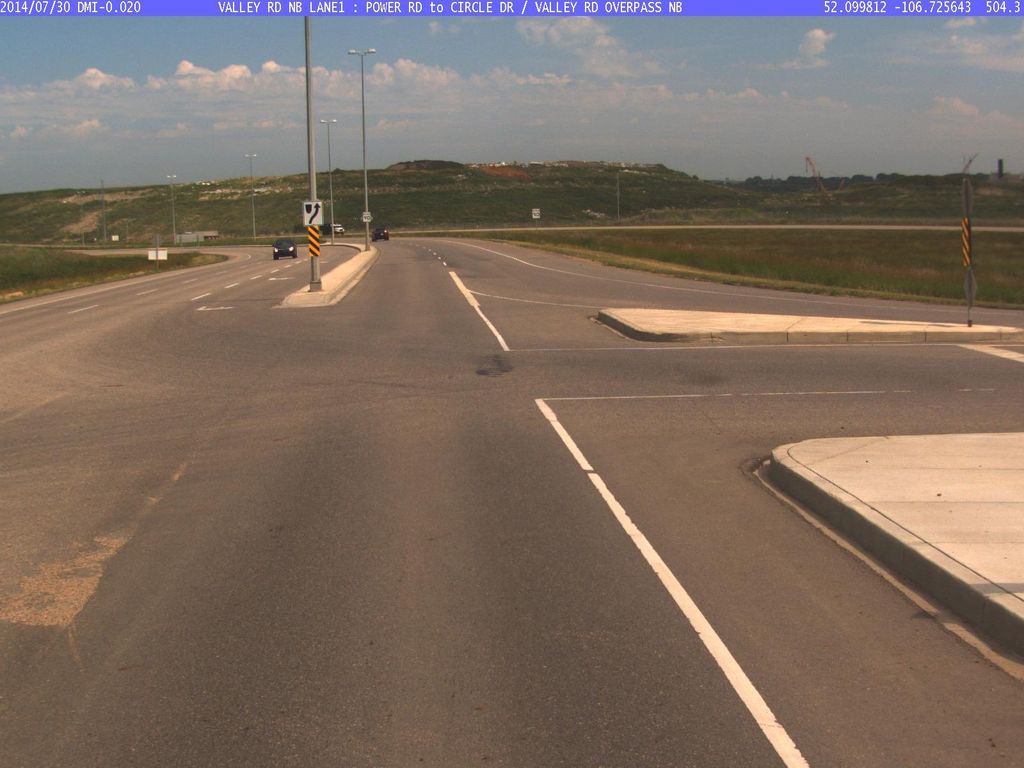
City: saskatoon